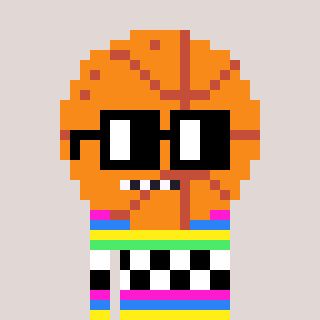
a pixel art character with square black glasses, a basketball-shaped head and a peachy-colored body on a warm background